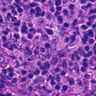
Metastatic tissue present: no